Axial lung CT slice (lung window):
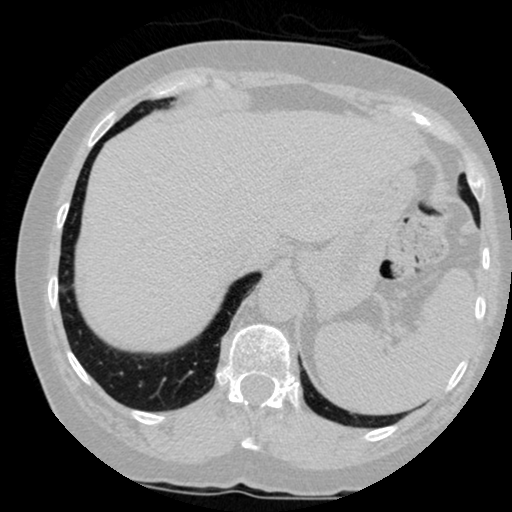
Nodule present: no